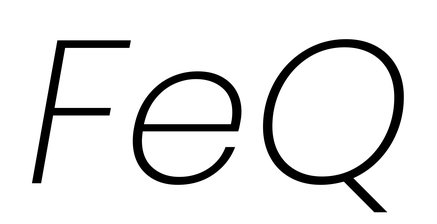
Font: Poppins-ExtraLightItalic